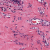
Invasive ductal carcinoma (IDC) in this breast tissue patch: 0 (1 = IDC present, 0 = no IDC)